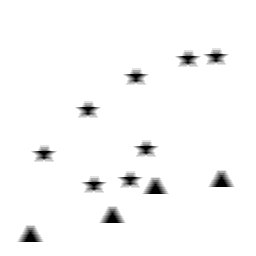
Squares: 0
Triangles: 4
Stars: 8
Total shapes: 12